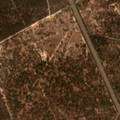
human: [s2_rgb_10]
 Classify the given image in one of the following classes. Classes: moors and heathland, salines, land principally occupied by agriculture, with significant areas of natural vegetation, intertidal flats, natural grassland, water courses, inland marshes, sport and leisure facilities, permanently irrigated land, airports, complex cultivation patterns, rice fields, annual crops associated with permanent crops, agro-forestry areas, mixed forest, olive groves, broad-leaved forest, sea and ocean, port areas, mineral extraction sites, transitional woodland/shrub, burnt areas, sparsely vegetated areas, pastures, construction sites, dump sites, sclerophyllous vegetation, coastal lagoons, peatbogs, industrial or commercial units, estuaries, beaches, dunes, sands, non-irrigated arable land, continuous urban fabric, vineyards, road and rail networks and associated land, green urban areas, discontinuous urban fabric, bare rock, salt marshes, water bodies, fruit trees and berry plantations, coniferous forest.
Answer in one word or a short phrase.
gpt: broad-leaved forest, mixed forest